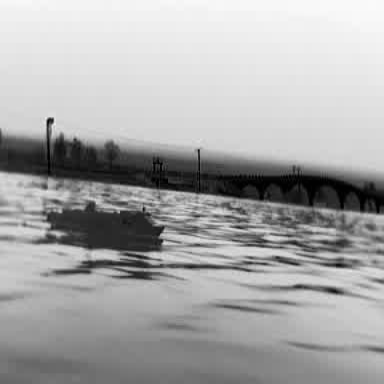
There is a container_ship in the infrared image.